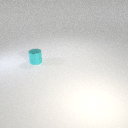
small cyan metal cylinder